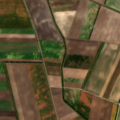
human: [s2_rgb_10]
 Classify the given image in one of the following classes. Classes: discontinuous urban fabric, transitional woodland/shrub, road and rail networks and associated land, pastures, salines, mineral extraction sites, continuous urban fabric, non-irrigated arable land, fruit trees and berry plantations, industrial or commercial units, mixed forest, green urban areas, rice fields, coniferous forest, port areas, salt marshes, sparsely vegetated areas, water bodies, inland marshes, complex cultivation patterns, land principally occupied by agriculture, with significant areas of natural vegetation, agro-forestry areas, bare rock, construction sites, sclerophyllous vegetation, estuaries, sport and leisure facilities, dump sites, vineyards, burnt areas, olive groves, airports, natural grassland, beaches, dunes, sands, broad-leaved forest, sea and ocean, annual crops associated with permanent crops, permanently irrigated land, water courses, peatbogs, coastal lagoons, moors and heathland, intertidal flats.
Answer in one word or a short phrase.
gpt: non-irrigated arable land